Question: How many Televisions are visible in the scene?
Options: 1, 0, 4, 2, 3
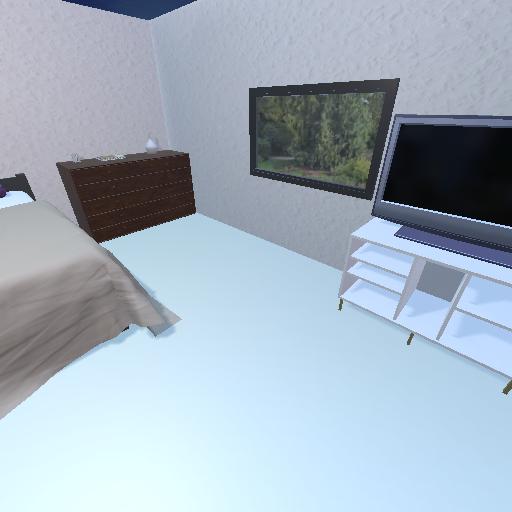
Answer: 1